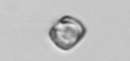
Label: Thalassiosira